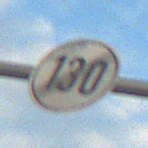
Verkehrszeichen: EndeGeschwindigkeit130
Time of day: SunriseSunset
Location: Outdoor (RoadRail)
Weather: PartlyCloudy
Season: NotSpecified
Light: Natural